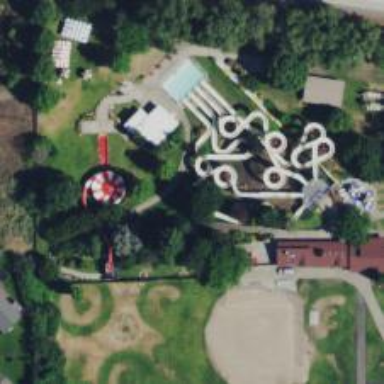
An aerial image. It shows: Water slide attraction.